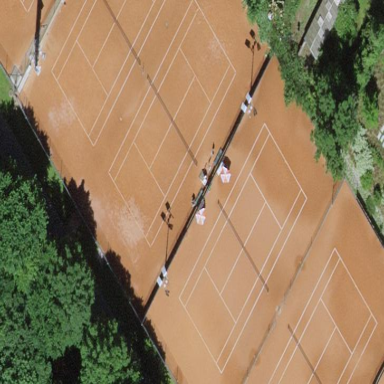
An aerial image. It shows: Sand tennis court on pitch for leisure land.